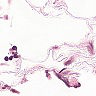
Metastatic tissue present: no